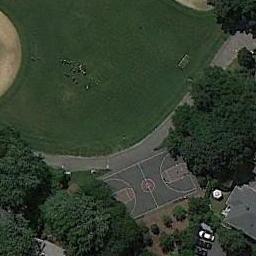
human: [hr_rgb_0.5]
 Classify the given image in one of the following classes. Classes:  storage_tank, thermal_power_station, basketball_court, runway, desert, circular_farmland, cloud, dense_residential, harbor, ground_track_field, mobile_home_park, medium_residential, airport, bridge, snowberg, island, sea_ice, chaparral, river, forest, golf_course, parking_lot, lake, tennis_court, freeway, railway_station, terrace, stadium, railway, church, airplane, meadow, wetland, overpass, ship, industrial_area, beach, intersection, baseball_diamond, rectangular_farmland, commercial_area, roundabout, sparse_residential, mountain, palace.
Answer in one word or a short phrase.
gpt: basketball_court